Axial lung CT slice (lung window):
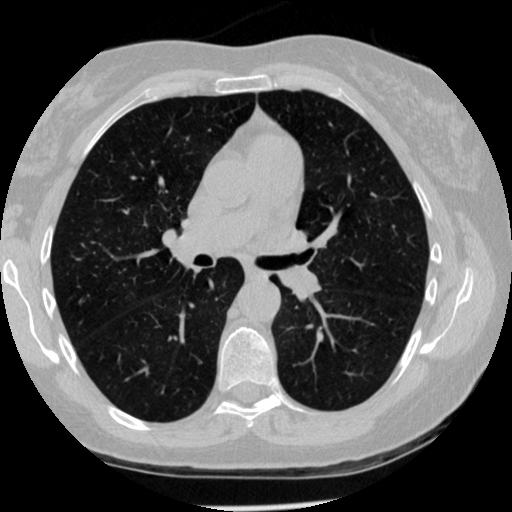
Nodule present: no